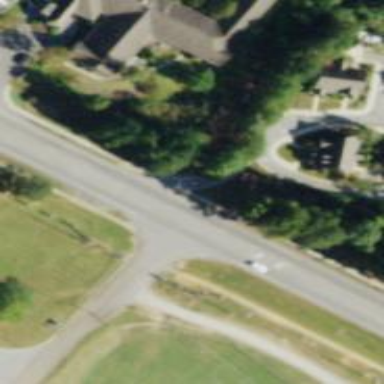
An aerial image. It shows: Tertiary road.